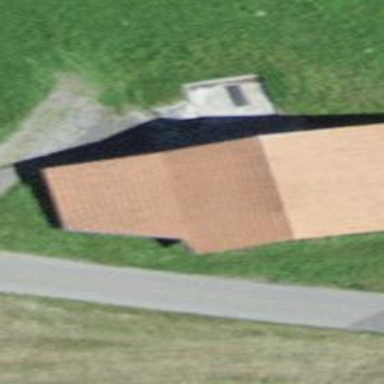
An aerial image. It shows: Barn.